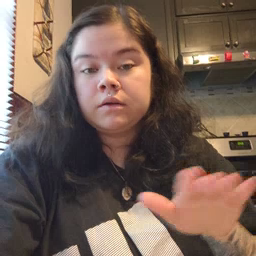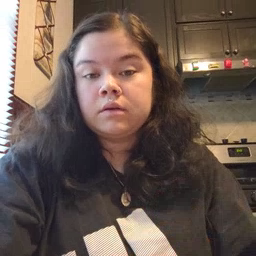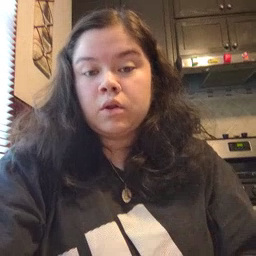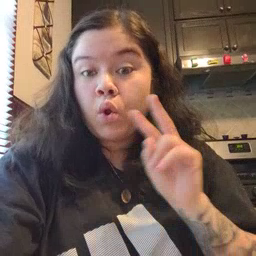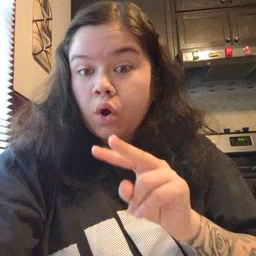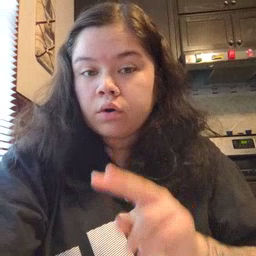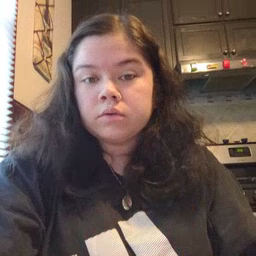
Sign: look